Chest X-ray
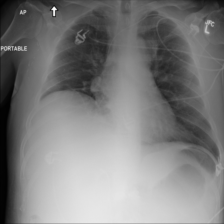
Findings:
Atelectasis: negative
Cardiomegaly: negative
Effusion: negative
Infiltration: negative
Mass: negative
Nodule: negative
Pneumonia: negative
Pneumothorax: negative
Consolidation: negative
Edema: negative
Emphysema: negative
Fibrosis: negative
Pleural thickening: negative
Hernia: negative